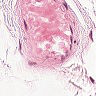
Metastatic tissue present: no